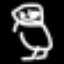
Label: frog